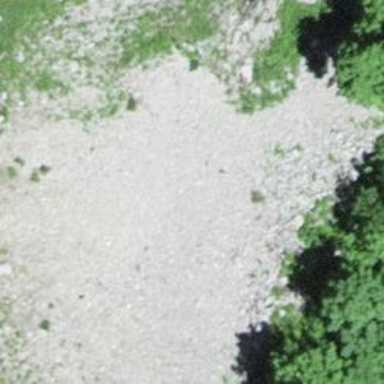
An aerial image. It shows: Natural scree.